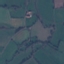
Land use / land cover class: Pasture